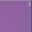
Piece: xx